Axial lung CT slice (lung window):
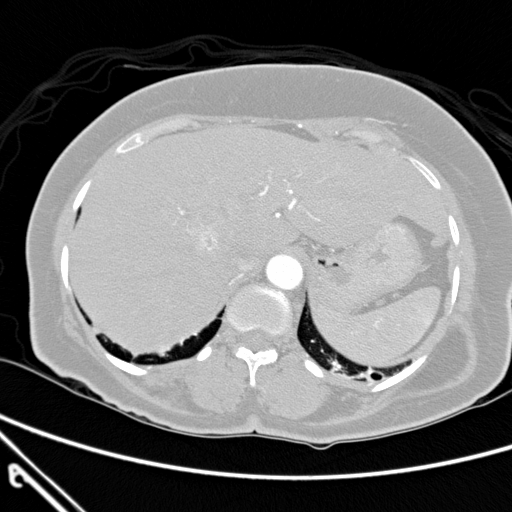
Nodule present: no